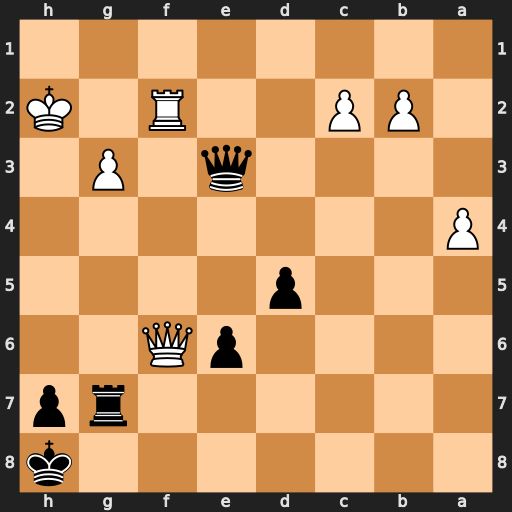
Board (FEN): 7k/6rp/4pQ2/3p4/P7/4q1P1/1PP2R1K/8
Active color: b
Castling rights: -
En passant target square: -
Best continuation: Qxg3+ Kh1 Qg1#